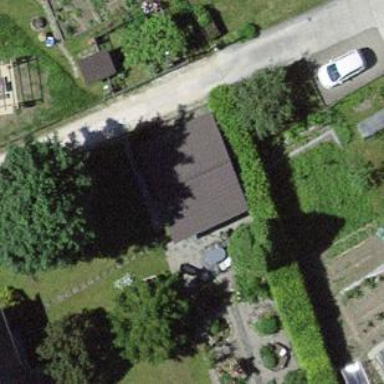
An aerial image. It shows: Shed.